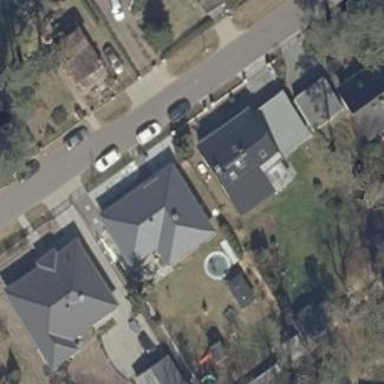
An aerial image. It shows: Hipped roof house.